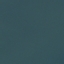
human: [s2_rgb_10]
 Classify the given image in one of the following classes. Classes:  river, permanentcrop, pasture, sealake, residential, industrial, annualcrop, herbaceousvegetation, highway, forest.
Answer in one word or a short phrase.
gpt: SeaLake